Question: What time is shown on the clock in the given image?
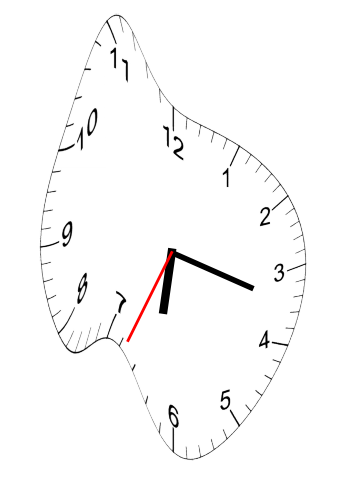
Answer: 06:17:34